Current action and preconditions to check: trajectory_clear

Your task: For each precondition in the list above, predict whether it will hold at this action.

Consider the current scene as observed from the mobile robot's camera, and analyze the predicted future states of all dynamic agents (e.g., people, animals, vehicles, or any moving entities) within the NEXT SECOND.

IMPORTANT: Only answer "very likely" if you are absolutely certain—based on strong, clear evidence—that a dynamic agent will violate the precondition in the predicted future state. Do NOT answer "very likely" for unlikely, ambiguous, or low-probability risks.

Ask yourself for each precondition: Is there a high probability, with clear and convincing evidence, that the predicted future states of any dynamic agent will interfere with the predicted future state of the currently executing action within the NEXT SECOND, causing that precondition to fail?

Assess the risk level based on these predictions. Use "likely" or "very likely" if motions create a clear risk of interference.

Use "neutral" or "improbable" if agents are nearby but their predicted paths are clearly diverging or non-conflicting.

Failure Risk Categories: "very improbable", "improbable", "neutral", "likely", "very likely"

Answer Format: Output ONLY the probability_of_failure value from these categories: "very improbable", "improbable", "neutral", "likely", "very likely"

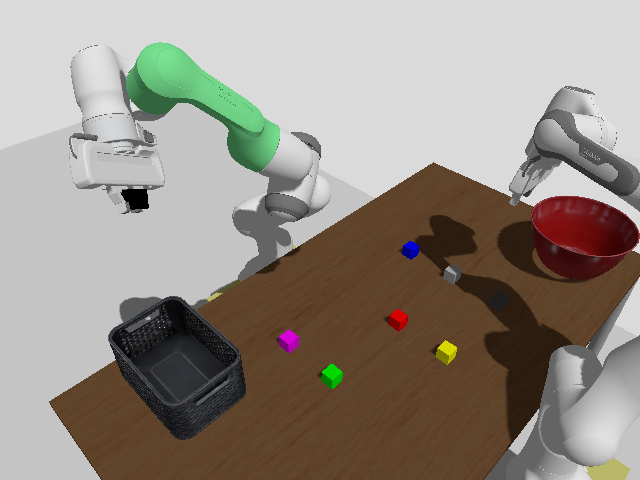

Answer: very improbable